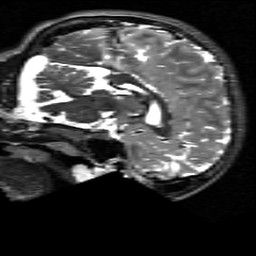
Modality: T2w
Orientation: sagittal
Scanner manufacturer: siemens
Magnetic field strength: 3 T
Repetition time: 7.14 s
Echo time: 0.109 s